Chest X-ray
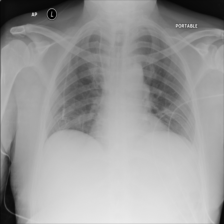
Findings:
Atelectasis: negative
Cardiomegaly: negative
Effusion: negative
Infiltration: negative
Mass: negative
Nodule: negative
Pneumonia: negative
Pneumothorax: negative
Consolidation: negative
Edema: negative
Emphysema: negative
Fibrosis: negative
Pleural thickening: negative
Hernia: negative